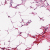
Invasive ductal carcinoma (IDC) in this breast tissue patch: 0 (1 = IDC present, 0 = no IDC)